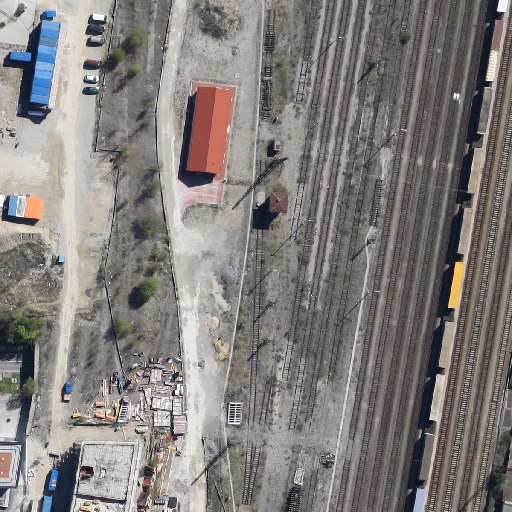
Referring expression: vehicle in the parking area